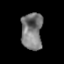
Tissue: prostate
Cell type: T cells
Senescence score: 0.3594
Nuclear area (px): 766
Mean DAPI intensity: 122.32